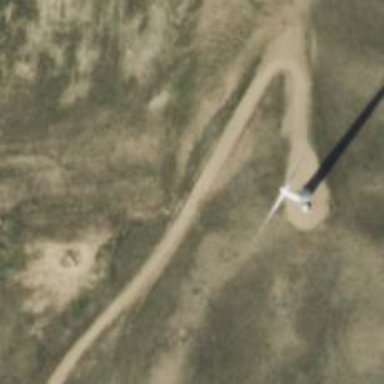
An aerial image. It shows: Road leading to wind farm area designated for service vehicles.